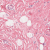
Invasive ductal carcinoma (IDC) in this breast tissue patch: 1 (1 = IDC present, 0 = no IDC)